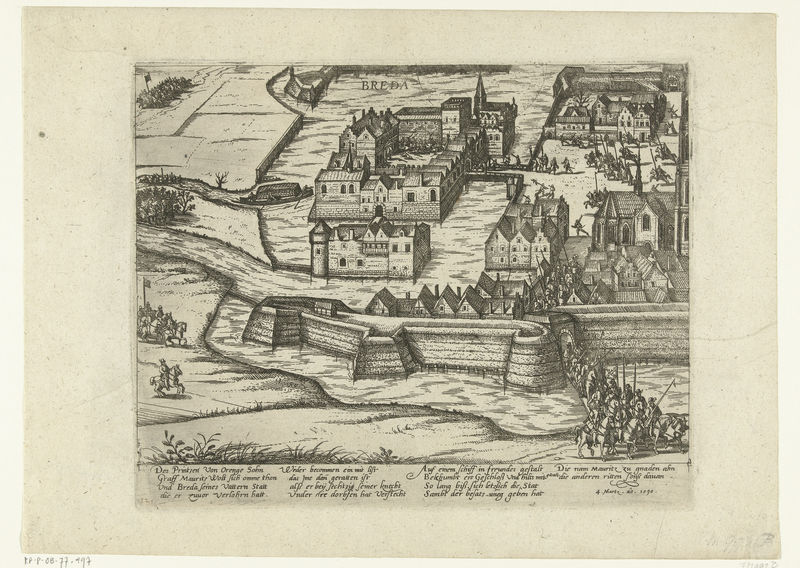
Titel: Inname van Breda
Künstler: Frans Hogenberg
Standort: Amsterdam
Institution: Rijksmuseum
Schlagwörter: church, men, people, soldier, soldiers, white, black, wall, windows, horses, building, field, house, water, german, houses, roof, roofs, tower, trees, village, river, road, drawing, castle, army, sketch, battle, flag, bridge, town, city, flags, fort, plan, cathedral, inscription, walls, buildings, map, citadel, streets, war, horse, book, fields, spire, land, page, lances, text, moat, rider, canal, attack, settlement, lance, bla, hourse, defence, mote, armies, troop, siege, breda, walled, isotropic, trro, walled town, knigts